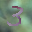
Label: 3